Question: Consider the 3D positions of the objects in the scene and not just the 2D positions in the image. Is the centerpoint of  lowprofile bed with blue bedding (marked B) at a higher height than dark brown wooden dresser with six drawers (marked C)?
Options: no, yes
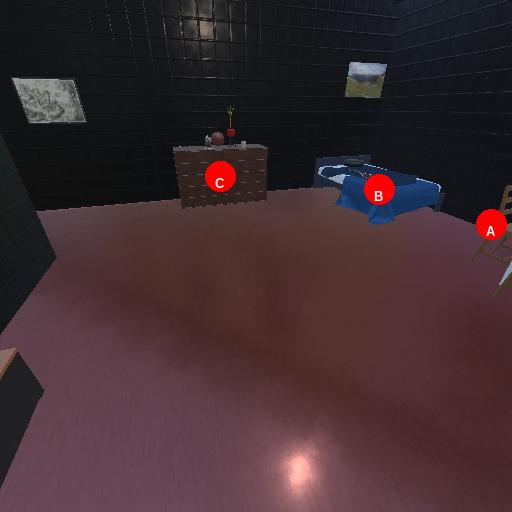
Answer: no